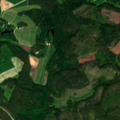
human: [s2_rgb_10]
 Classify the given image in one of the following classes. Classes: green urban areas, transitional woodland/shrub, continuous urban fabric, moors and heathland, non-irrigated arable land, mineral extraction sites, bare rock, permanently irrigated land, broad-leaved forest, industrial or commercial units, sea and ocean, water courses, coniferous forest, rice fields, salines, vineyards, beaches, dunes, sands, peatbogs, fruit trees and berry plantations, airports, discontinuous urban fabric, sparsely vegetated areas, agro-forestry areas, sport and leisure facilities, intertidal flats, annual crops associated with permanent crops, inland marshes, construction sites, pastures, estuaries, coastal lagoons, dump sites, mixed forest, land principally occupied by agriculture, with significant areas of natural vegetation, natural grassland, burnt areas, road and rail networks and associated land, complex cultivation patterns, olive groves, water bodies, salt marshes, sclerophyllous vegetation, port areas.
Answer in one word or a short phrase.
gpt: land principally occupied by agriculture, with significant areas of natural vegetation, coniferous forest, mixed forest, transitional woodland/shrub